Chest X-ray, PA view. Patient: 51 years old, sex M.
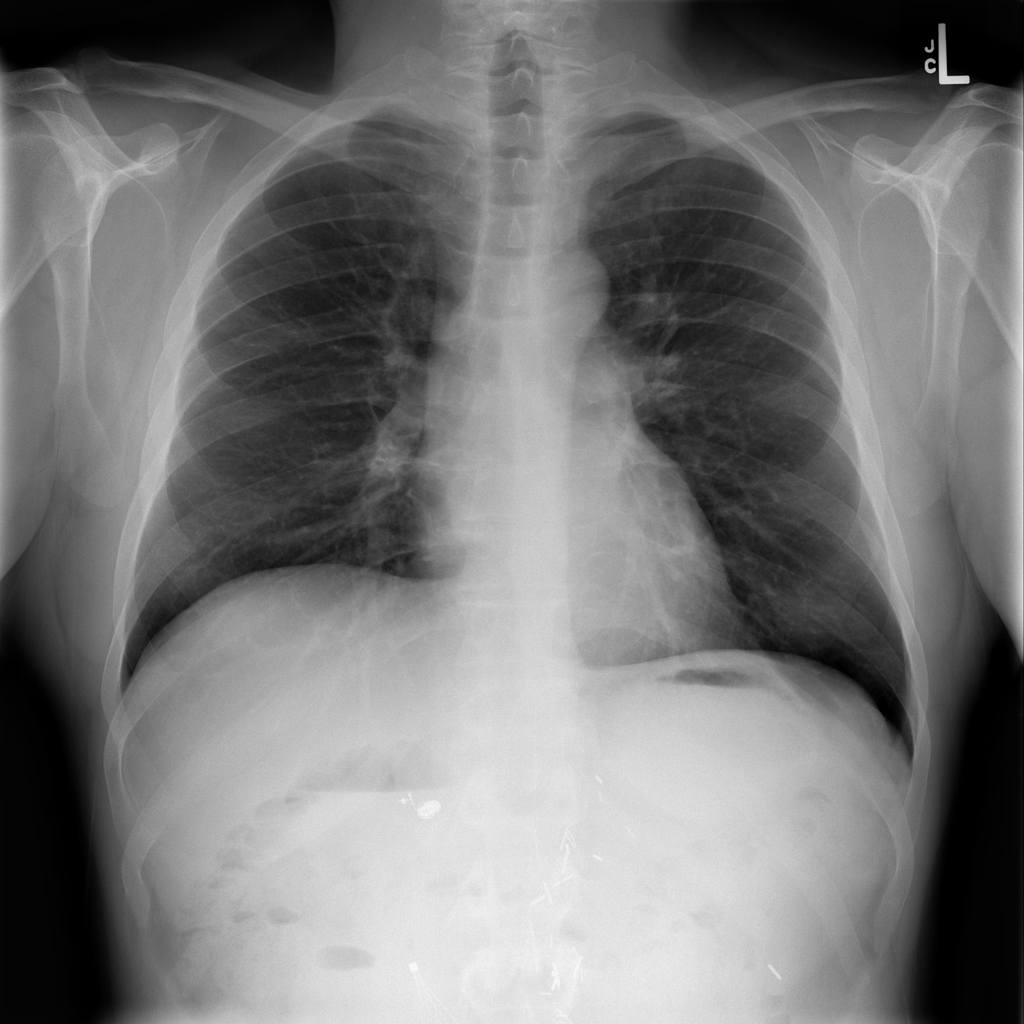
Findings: No Finding